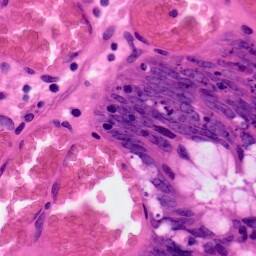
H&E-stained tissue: Colon